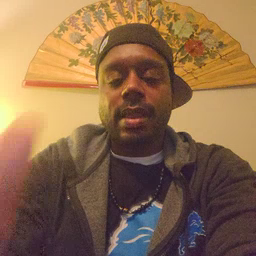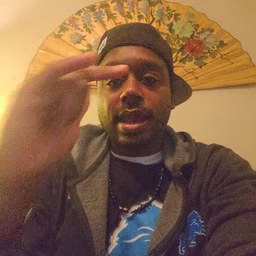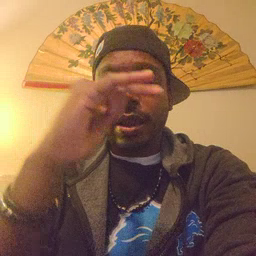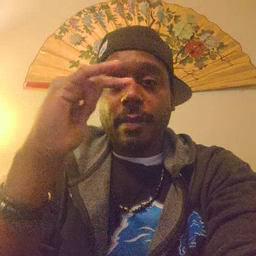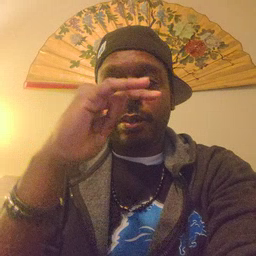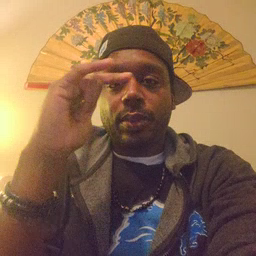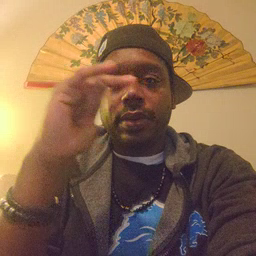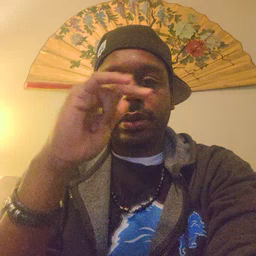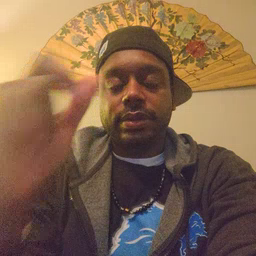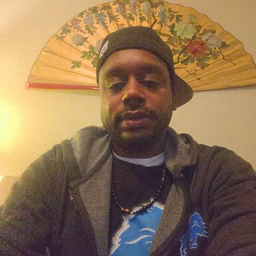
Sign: airplane